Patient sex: M
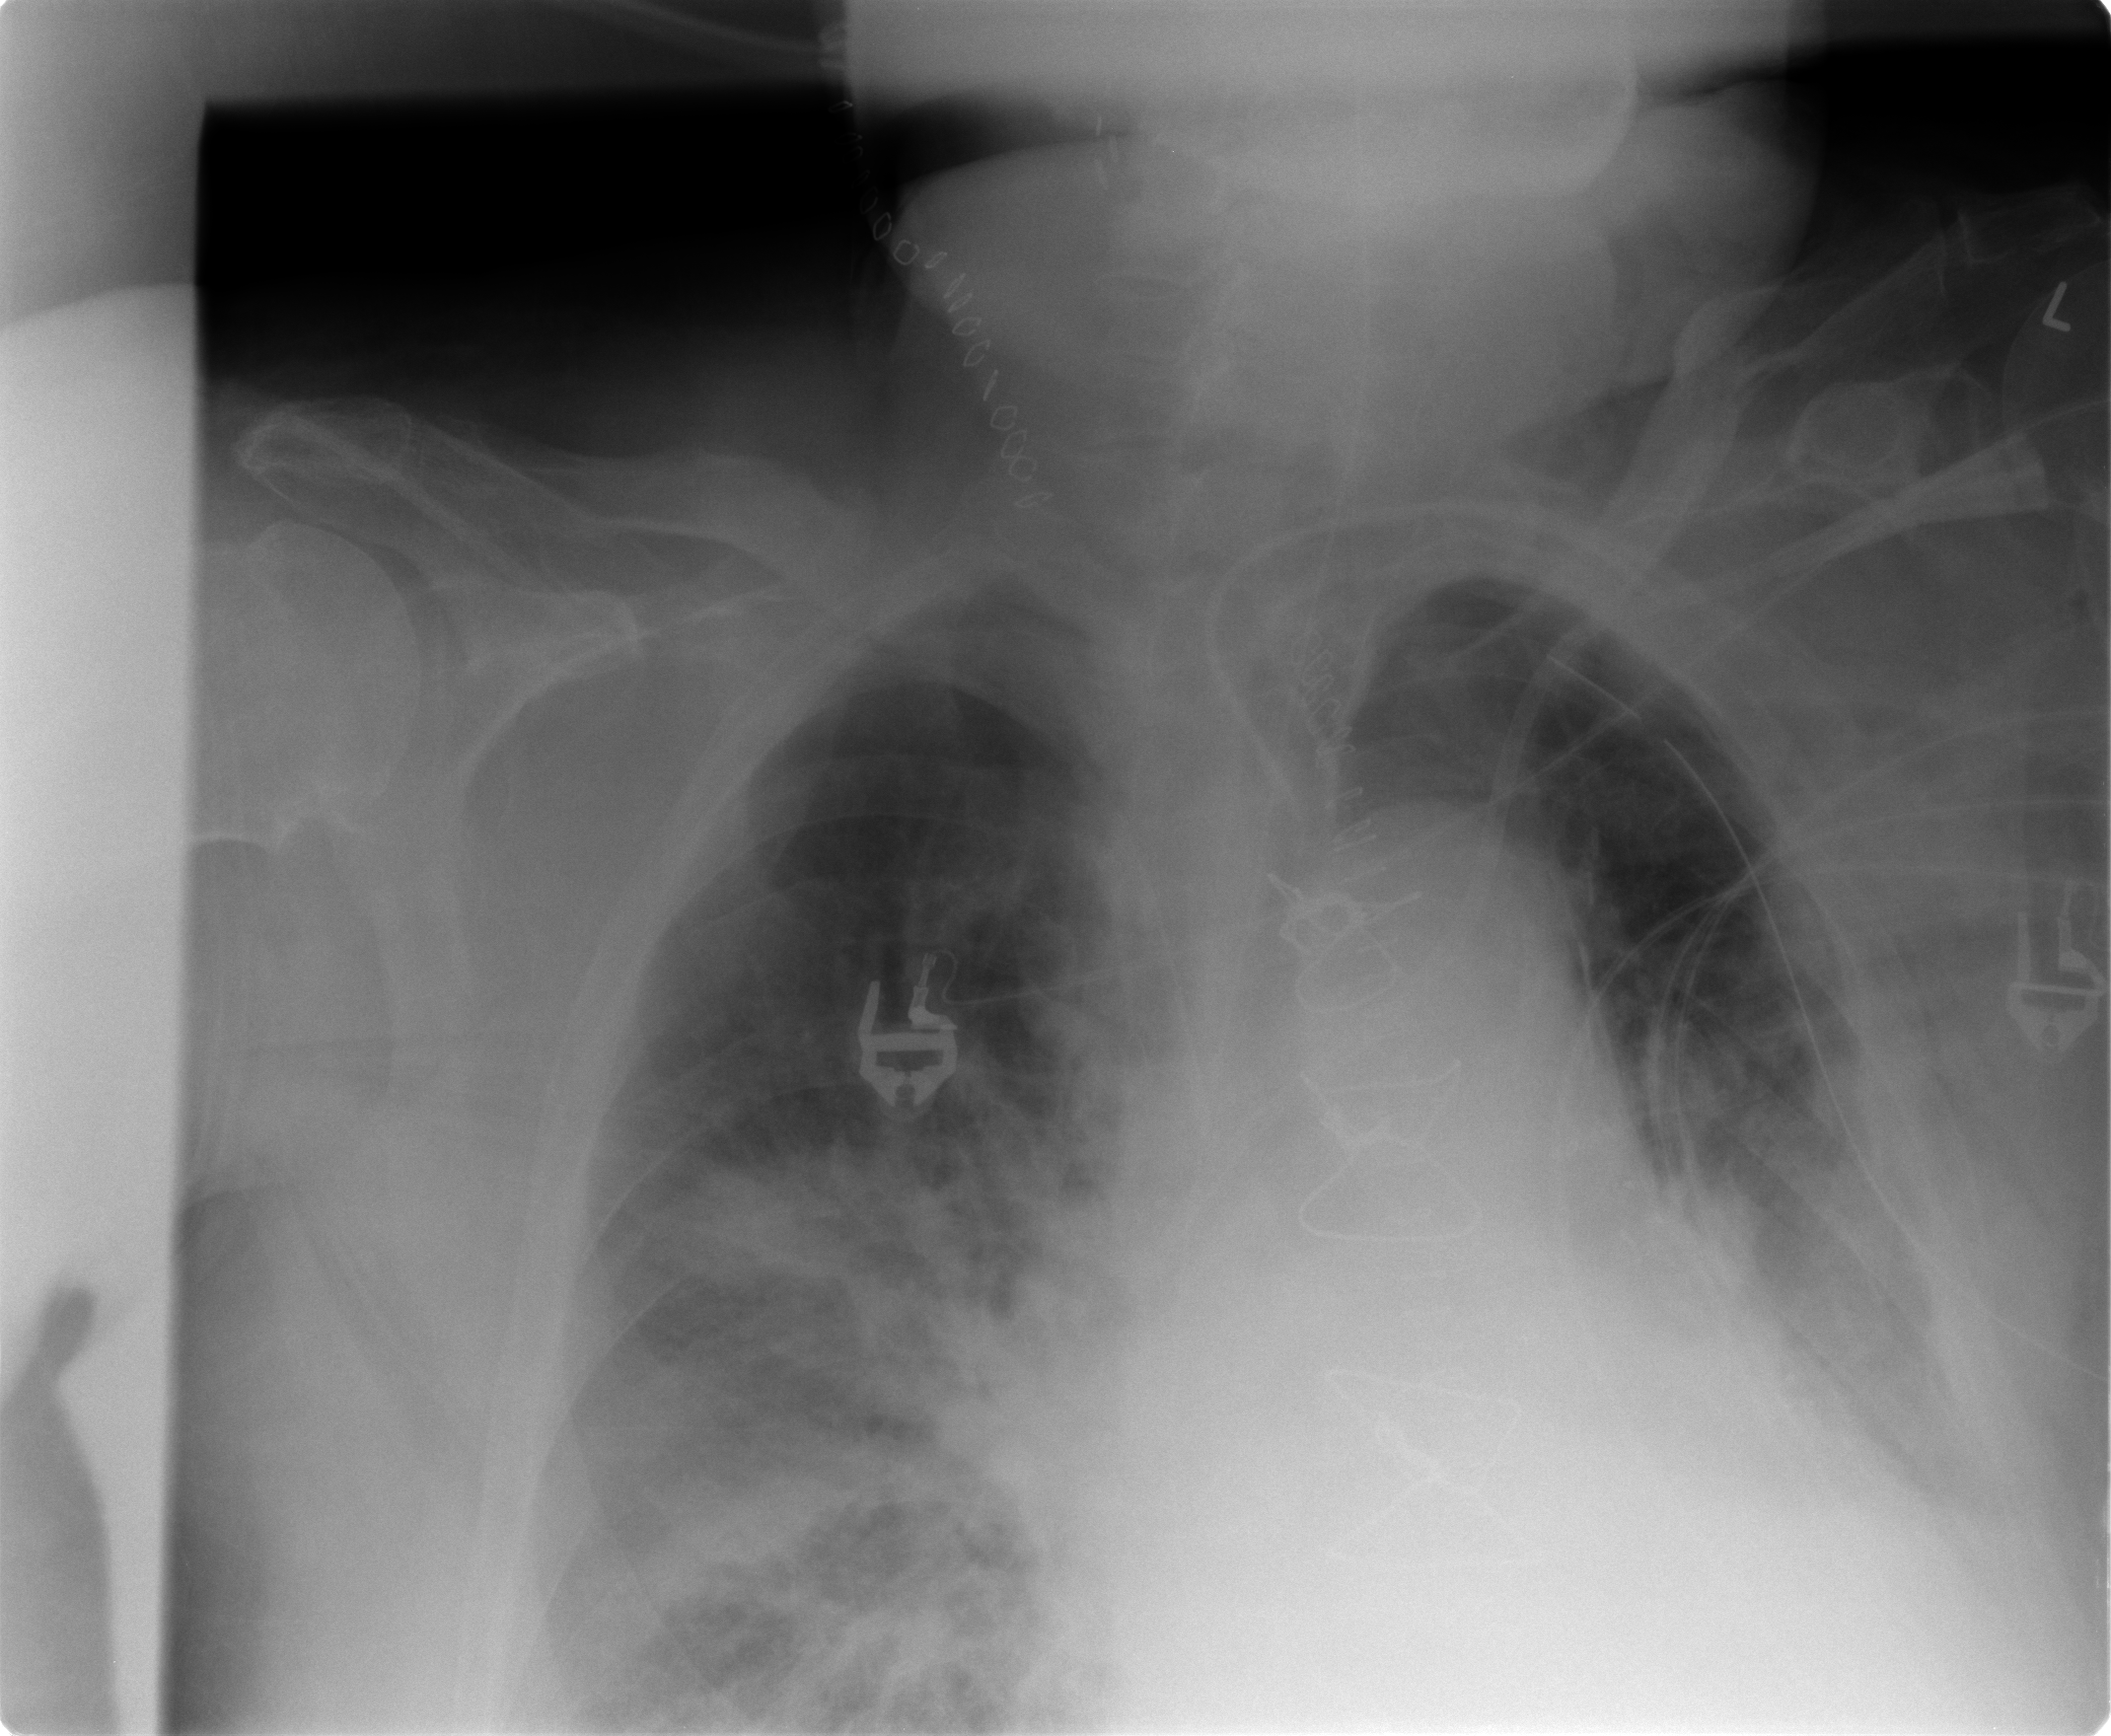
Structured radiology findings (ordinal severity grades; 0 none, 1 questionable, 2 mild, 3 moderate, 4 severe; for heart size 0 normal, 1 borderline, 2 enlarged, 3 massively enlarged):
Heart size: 2
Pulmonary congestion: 3
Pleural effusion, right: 1
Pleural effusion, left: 2
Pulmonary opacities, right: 2
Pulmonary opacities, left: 2
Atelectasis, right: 2
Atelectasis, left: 3